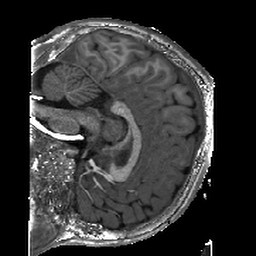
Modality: T1w
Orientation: sagittal
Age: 11
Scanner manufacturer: siemens
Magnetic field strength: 3 T
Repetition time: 2.4 s
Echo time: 0.00224 s